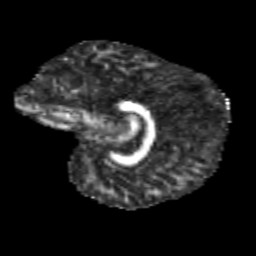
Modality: FA
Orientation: sagittal
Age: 10
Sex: male
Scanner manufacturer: siemens
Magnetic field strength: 3 T
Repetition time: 3.8 s
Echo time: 0.07 s